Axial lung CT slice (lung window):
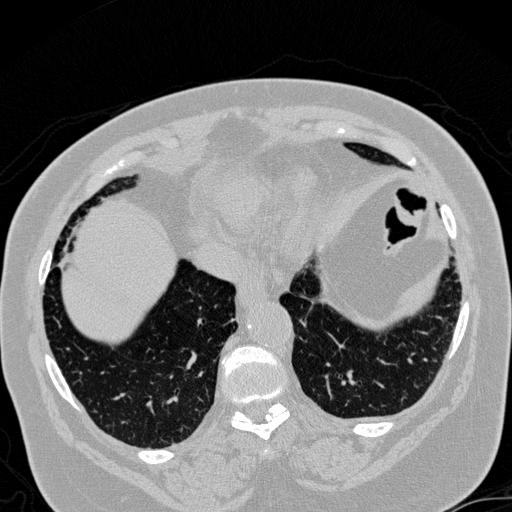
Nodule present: no